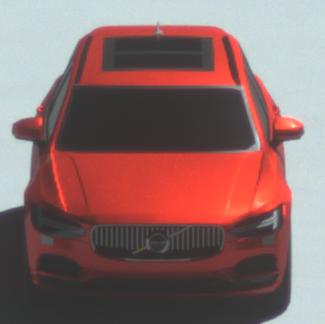
Make: Volvo
Model: V90
Detailed model: -
Model produced from: 2016
Model produced until: 2020
Doors: 5
Color: red
Road condition: dry road
Daytime: morning or afternoon
Contrast: high contrast